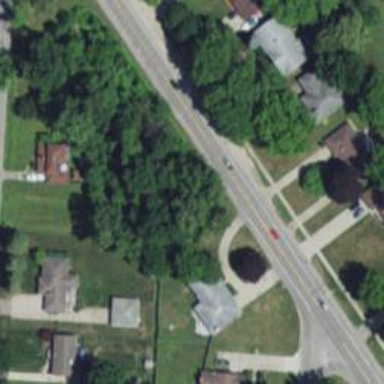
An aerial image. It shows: Tertiary road with asphalt surface and sidewalk on the left.